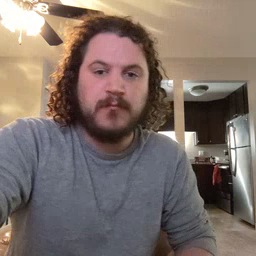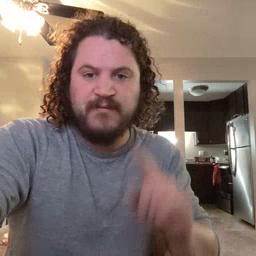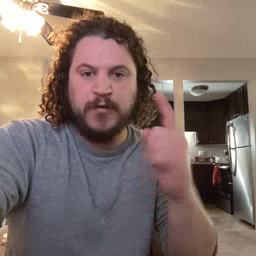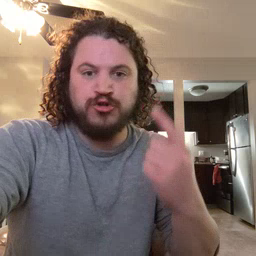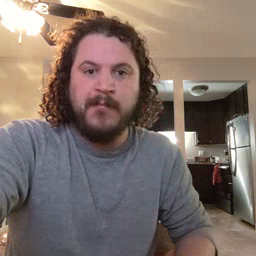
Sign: first